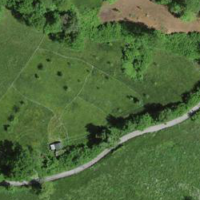
EUNIS habitat code: 24
Species observed at this site:
Silene nutans